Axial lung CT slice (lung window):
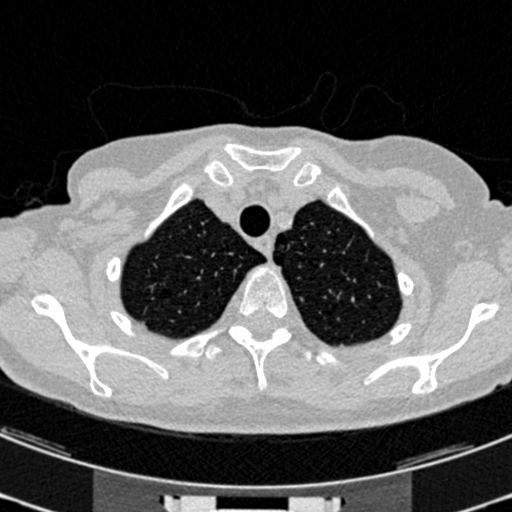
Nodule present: no